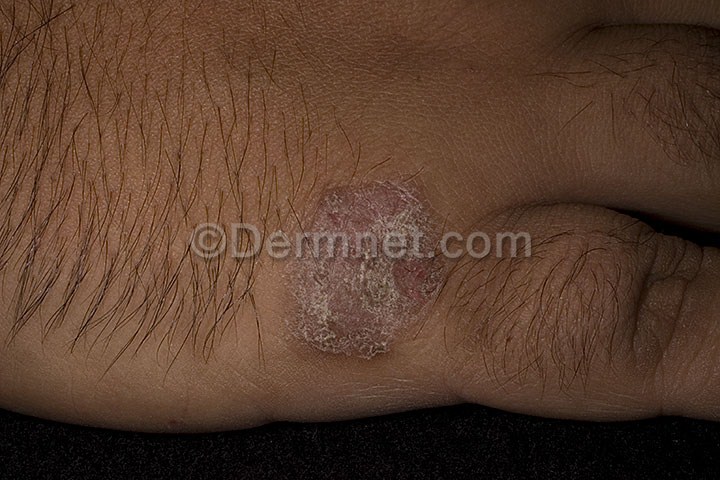
Disease: Eczema Photos